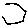
Label: hexagon